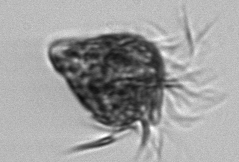
Label: Strombidium_morphotype1